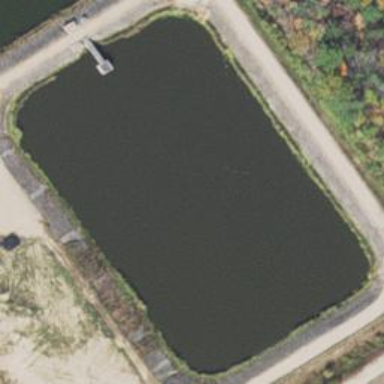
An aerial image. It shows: Reservoir surrounded by water.